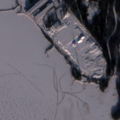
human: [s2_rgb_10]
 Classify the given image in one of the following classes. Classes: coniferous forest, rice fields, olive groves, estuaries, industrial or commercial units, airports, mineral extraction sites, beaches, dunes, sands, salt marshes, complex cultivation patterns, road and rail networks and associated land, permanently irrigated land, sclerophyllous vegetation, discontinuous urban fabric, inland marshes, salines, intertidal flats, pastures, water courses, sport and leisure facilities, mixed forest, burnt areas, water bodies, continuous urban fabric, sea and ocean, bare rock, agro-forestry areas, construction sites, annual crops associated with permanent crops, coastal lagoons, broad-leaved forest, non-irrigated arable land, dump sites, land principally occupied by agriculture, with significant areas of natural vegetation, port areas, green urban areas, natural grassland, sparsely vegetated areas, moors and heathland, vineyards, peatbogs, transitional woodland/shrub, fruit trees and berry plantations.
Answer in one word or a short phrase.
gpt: industrial or commercial units, coniferous forest, mixed forest, sea and ocean